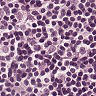
Metastatic tissue present: yes